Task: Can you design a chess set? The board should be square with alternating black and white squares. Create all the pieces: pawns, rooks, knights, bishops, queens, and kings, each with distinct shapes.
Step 224:
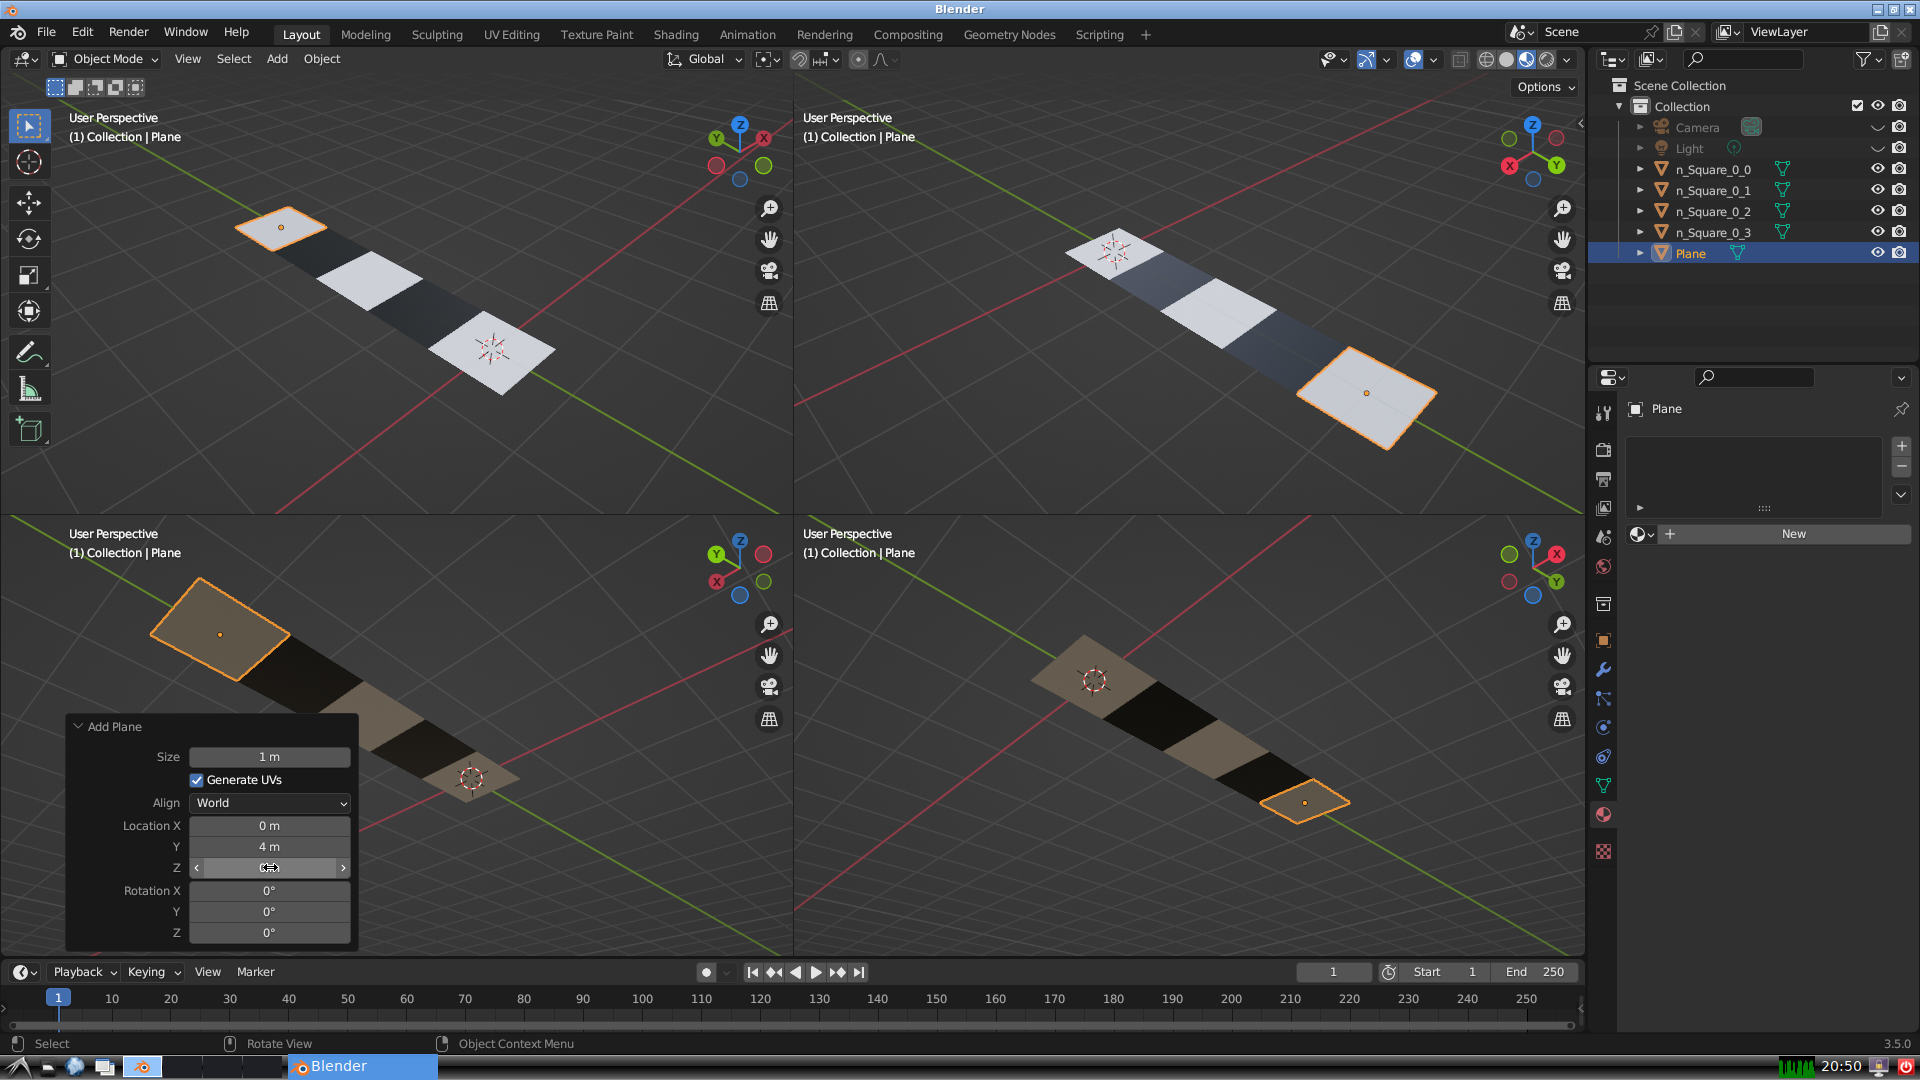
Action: {"mouse_move": [960, 540]}